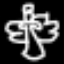
Label: angel